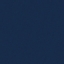
Label: SeaLake